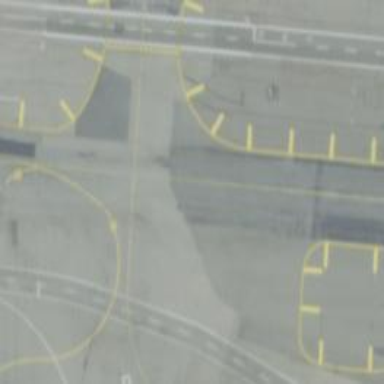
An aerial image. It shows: Image of taxiway at airport.